Question: My album review app has a model for the reviews called Pins, which has the attributes artist, album (the title), and image. (image is the album cover art, which is a paperclip attachment)
I am generating a list of every artist that has been reviewed on the site, along with each album from that artist. Here is my code, which works fine on my local DB:
Pin.rb Model:
'''
class Pin < ActiveRecord::Base
attr_accessible :description, :image, :image_remote_url, :artist, :album, :date, :rank, :video, :video_html, :rating, :year, :title, :tag_list
has_attached_file :image, styles: { :medium => "320x240>", :small => "200x200>" }
validates :description, presence: true
validates :user_id, presence: true
validates :artist, presence: true
validates :album, presence: true
validates :year, presence: true
validates :rating, presence: true
validates_attachment :image, presence: true,
content_type: { content_type: ['image/jpeg', 'image/jpg', 'image/gif', 'image/png'] },
size: { less_than: 5.megabytes }
has_many :videos
end
'''
The Schema for Pins:
'''
create_table "pins", force: true do |t|
t.text "description", limit: 255
t.datetime "created_at", null: false
t.datetime "updated_at", null: false
t.integer "user_id"
t.string "image_file_name"
t.string "image_content_type"
t.integer "image_file_size"
t.datetime "image_updated_at"
t.string "image_remote_url"
t.string "artist"
t.string "album"
t.integer "date"
t.integer "rank"
t.string "video_html"
t.string "video"
t.string "rating"
t.string "year"
t.string "title"
end
'''
Pins Controller:
'''
def artists
@pin_albums = Pin.group(:album).order('artist')
end
'''
Artists Page View:
'''
<div class="artist_list">
<% last_artist ||= nil %>
<table id="artist">
<tr>
<th>Artist</th>
<th></th>
<th>Album</th>
</tr>
<% @pin_artists.each do |pin| %>
<tr>
<td><%= (last_artist == pin.artist) ? '' : pin.artist %></td>
<td><%= image_tag(pin.image) %></td>
<td><%= link_to pin.album, copy_pin_path(pin) %></td>
</tr>
<% last_artist = pin.artist %>
<% end %>
</table>
</div>
'''
That gives me an output that looks like this:

After pushing to Heroku I got the following error:
'''
ActionView::Template::Error (PG::GroupingError: ERROR: column "pins.id" must appear in the GROUP BY clause or be used in an aggregate function
'''
After Googling I found that the .group method won't work on Postgres DB, so I need to use a Select method. I have come up with this:
Pins Controller:
'''
@pin_artists = Pin.select(:album, :artist).distinct.order('artist')
'''
This builds the table out correctly for the most part, but I am not able to attach the album art. When I try to add :image to teh select method above I get:
'''
SQLite3::SQLException: no such column: image: SELECT DISTINCT "pins"."album", "pins"."artist", image FROM "pins" ORDER BY artist
'''
How do I properly code my controller so that I can call pin.image in my view?
EDIT:
The answer that I accepted below was what I was looking for, but I still needed to change some things in my view. Here is the final version which shows the artist only once and each of their albums only once.
Controller:
'''
@pin_albums = Pin.all.order(:artist).group_by(&:artist)
'''
View:
'''
<table id="artist">
<% last_artist ||= nil %>
<% last_album ||= nil %>
<% @pin_albums.each do |artist, pins| %>
<tr>
<td colspan="2" class="artist-name"><%= (last_artist == artist) ? '' : artist %></td>
</tr>
<% pins.each do |pin| %>
<% if last_album != pin.album %>
<tr>
<td><%= link_to image_tag(pin.image), pin %></td>
<td><%= link_to pin.album, copy_pin_path(pin) %></td>
</tr>
<% last_album = pin.album %>
<% end %>
<% end %>
<% last_artist = artist %>
<% end %>
'''
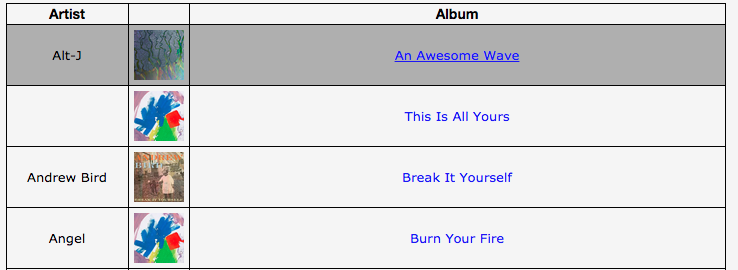
Answer: I am using Postgres on my dev machine and on Heroku. I find '.group' a pain in many instances, probably because I don't get what it's really doing under the hood. I use 'group_by', I was able to add the order before the group by. My own problems with ordering came from some joining issues.
You could use:
'''
def artists
@pin_albums = Pin.all.order(:artist).group_by(&:album)
end
'''
I have used this method successfully. It will return a hash in the format of:
'''
@pin_albums = {"album1" => [#<pin1...>, #<pin2...], "album2" => [#<pin3..>...}
'''
Looking at your output, maybe it should be
'''
@pin_albums = Pin.all.order(:artist).group_by(&:artist)
'''
That way your hash is
'''
{"artist1" => [#<pin1.... ], "artist2" => [....]}
'''
Then it would be easy to manipulate that data into the table format you've shown.
You can do something like this much in the same way you are using your current view code, I've left out the html and .erb for brevity:
'''
last_artist ||= nil
@pin_albums.each do |artist,pins|
pins.each do |pin|
(last_artist == artist) ? '' : artist
image_tag(pin.image)
link_to pin.album, copy_pin_path(pin)
end
last_artist = artist
end
'''
See, you are just using a nested loop, the pins are looped through for each artist. It also gives you a nice hash as the data structure that could be easily converted to json if needed in the future.